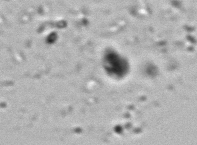
Label: Phaeocystis_debris